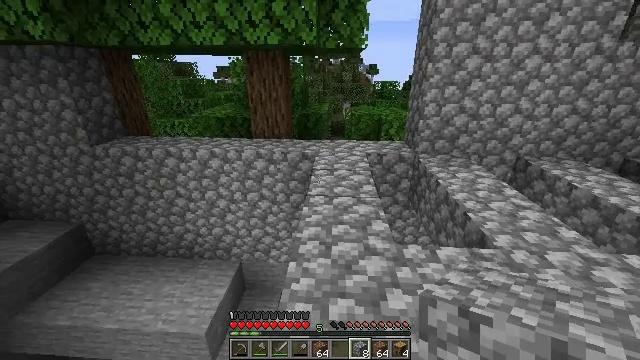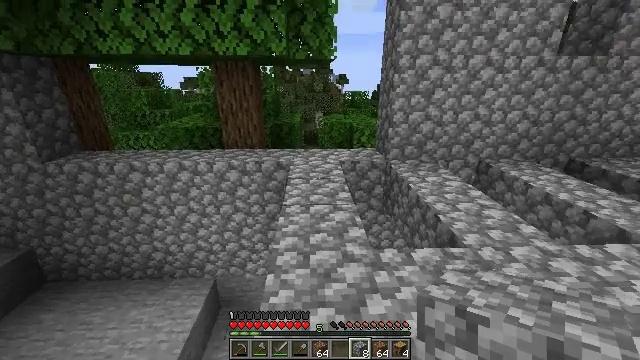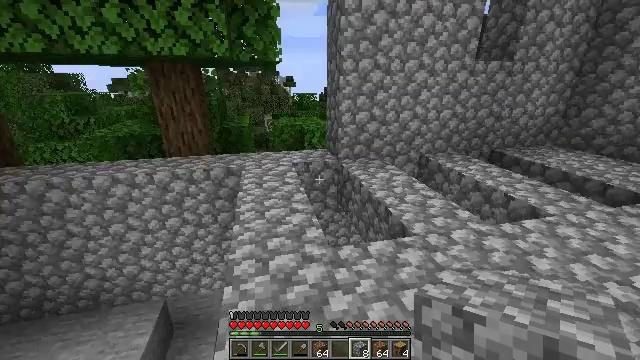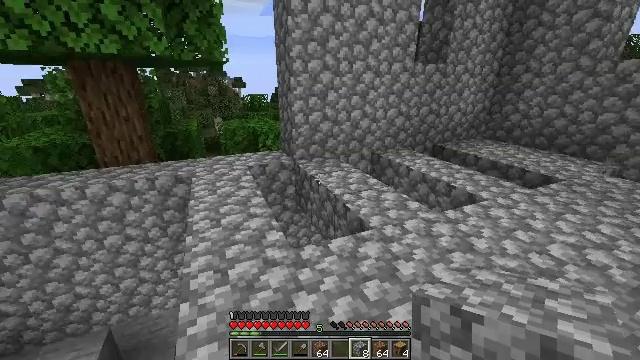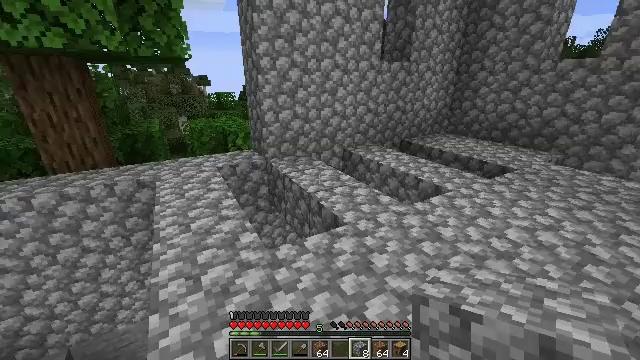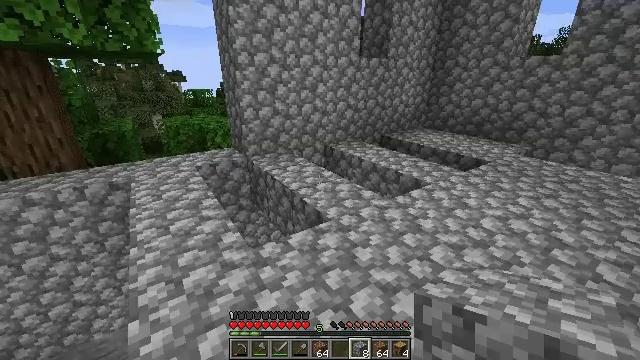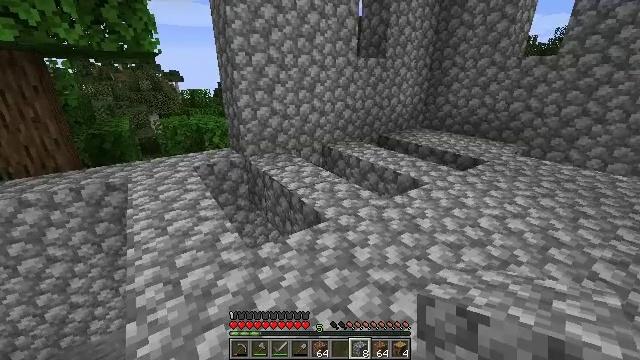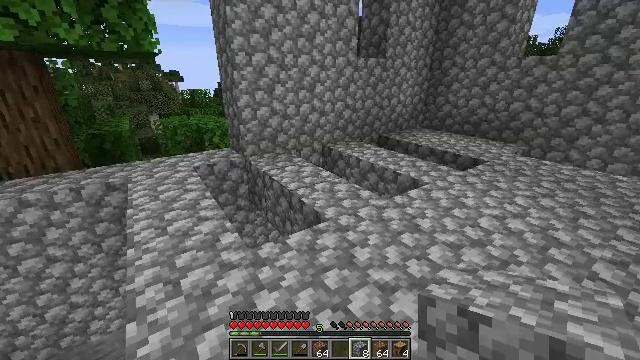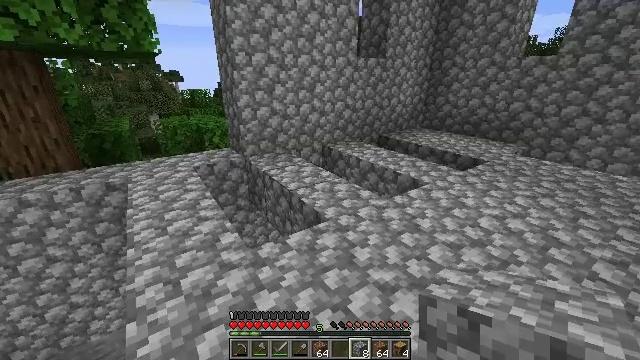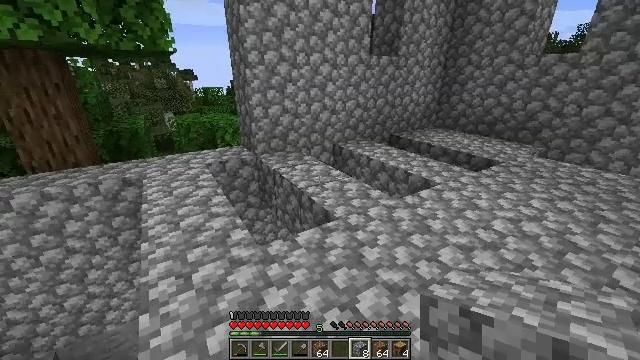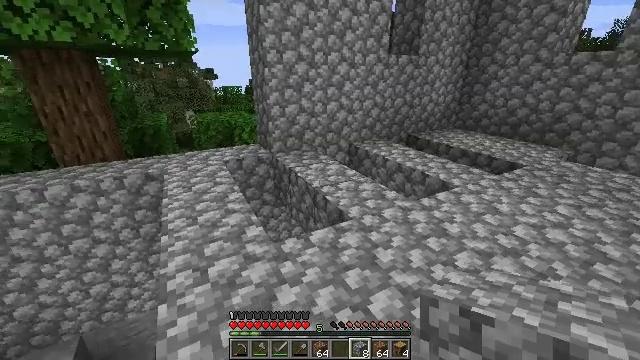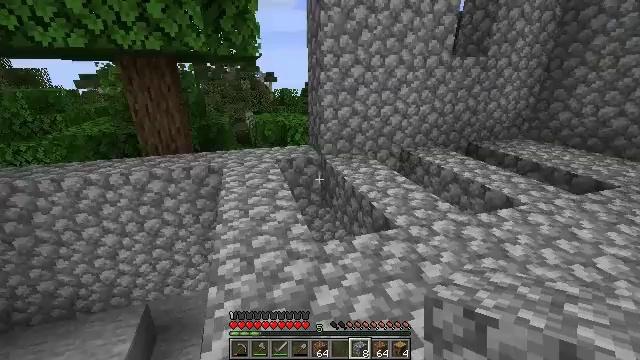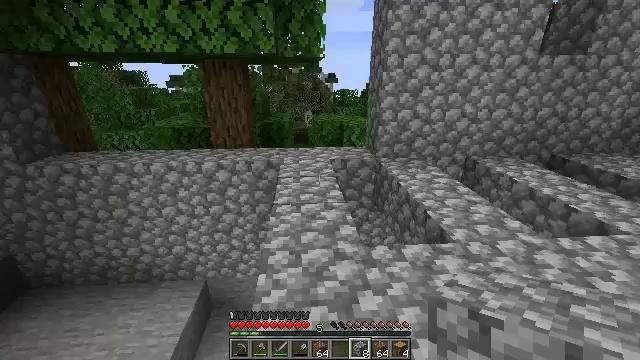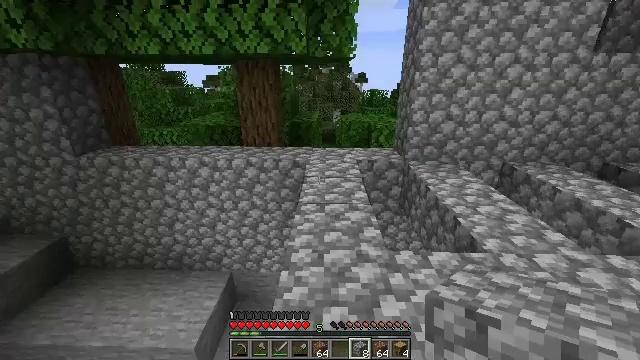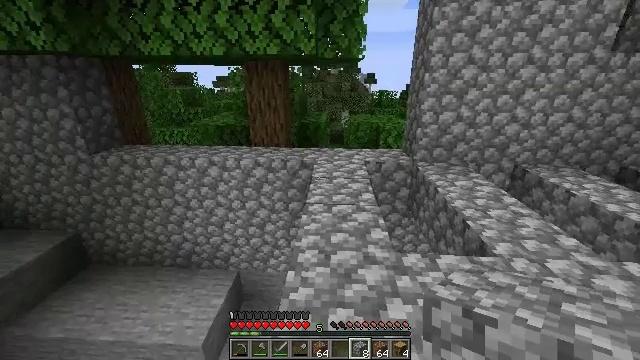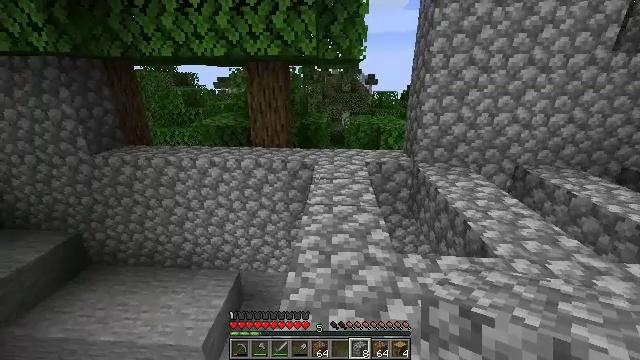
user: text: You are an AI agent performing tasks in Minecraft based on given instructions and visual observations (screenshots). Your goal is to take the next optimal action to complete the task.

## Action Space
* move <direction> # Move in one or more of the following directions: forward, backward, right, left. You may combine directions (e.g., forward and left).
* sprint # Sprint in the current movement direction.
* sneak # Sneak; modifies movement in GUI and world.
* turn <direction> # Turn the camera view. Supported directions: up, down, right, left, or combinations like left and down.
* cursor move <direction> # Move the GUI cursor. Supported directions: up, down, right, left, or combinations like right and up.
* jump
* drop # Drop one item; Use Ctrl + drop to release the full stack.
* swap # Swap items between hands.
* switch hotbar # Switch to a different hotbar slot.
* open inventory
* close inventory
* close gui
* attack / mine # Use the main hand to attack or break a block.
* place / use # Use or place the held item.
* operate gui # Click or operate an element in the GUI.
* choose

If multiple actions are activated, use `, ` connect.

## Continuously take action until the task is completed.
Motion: motion action
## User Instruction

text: Remove oak leaves from branches.
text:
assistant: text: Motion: turn right and up
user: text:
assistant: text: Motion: turn right
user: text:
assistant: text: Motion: turn right
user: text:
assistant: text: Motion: turn right
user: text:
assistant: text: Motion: turn right
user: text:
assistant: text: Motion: no_op
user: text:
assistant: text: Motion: no_op
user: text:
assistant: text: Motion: no_op
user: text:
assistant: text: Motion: turn left
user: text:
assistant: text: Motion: turn left
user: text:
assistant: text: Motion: turn left
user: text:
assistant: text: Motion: turn left
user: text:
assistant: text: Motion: turn left
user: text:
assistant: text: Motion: turn left
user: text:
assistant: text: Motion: no_op
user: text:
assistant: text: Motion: no_op
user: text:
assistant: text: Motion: no_op
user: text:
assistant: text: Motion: no_op
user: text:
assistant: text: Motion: no_op
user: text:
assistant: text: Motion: no_op
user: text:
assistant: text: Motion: no_op
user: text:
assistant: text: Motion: turn left
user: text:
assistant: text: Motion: turn left
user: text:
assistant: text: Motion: turn left
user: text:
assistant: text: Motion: turn left
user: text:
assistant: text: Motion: no_op
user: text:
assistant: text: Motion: no_op
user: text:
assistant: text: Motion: no_op
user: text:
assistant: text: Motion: no_op
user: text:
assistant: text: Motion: no_op